Interaction volume radius: 10 \u00c5
Interaction volume height: 15 \u00c5
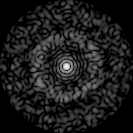
Disorder parameter: 0.8289